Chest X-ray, PA view. Patient: 60 years old, sex M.
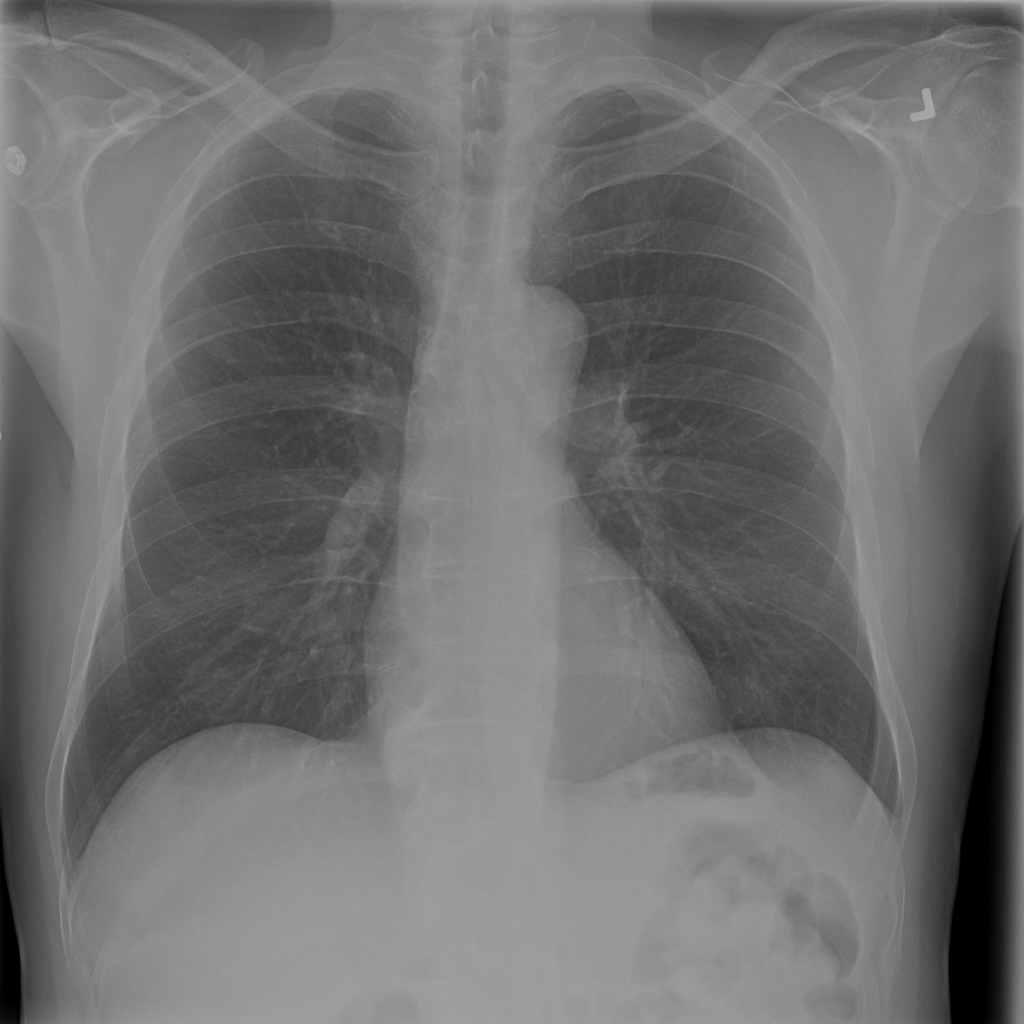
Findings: No Finding